Question: This is my code:
'''
<ul>
<li><a href="#">link</a></li>
<li><a href="#">link 2</a></li>
</ul>
'''
The menu is vertical and 'ul' has a specific width.
What I want to do is the next thing:
'''
------ ul width 300px ------
[link][image repeat........]
[link 2][image repeat .....]
'''

- 'repeat-x''ul''repeat-y'
I tried using 'a:after' but you cannot use it without a text / image content which gives you specific width. my image is only 3px width so it displays it one time and that it. what can I do to display the image until the end of the 'ul' width (using 'a:after' of course)?
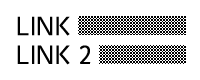
Answer: Usability-wise, a fixed-width list of links (with repeated pattern filling in the right side) should be clickable for the entire width of that line item, including the pattern fill. However, since you seem very headstrong on using ':after', how about this <URL>?
You have to add in a character into the 'content' attribute so that there is something there to have a background. Unfortunately, for some reason I was not able to make 'content: '0';' (encoded space) work, so I used something that was pretty benign and then set the color to transparent with 'rgba(0,0,0,0)'. Not all browsers support rgba, but there are resources that will fix that. If you don't use that route, you could probably just set the pipe (|) character (since is aligns with the left edge of the patterned image) to the predominant color of the pattern. In my case, I could've set it to a dark gray found in the image.
In any case, this should suffice to solve your problem. Let me know if not.